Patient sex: F
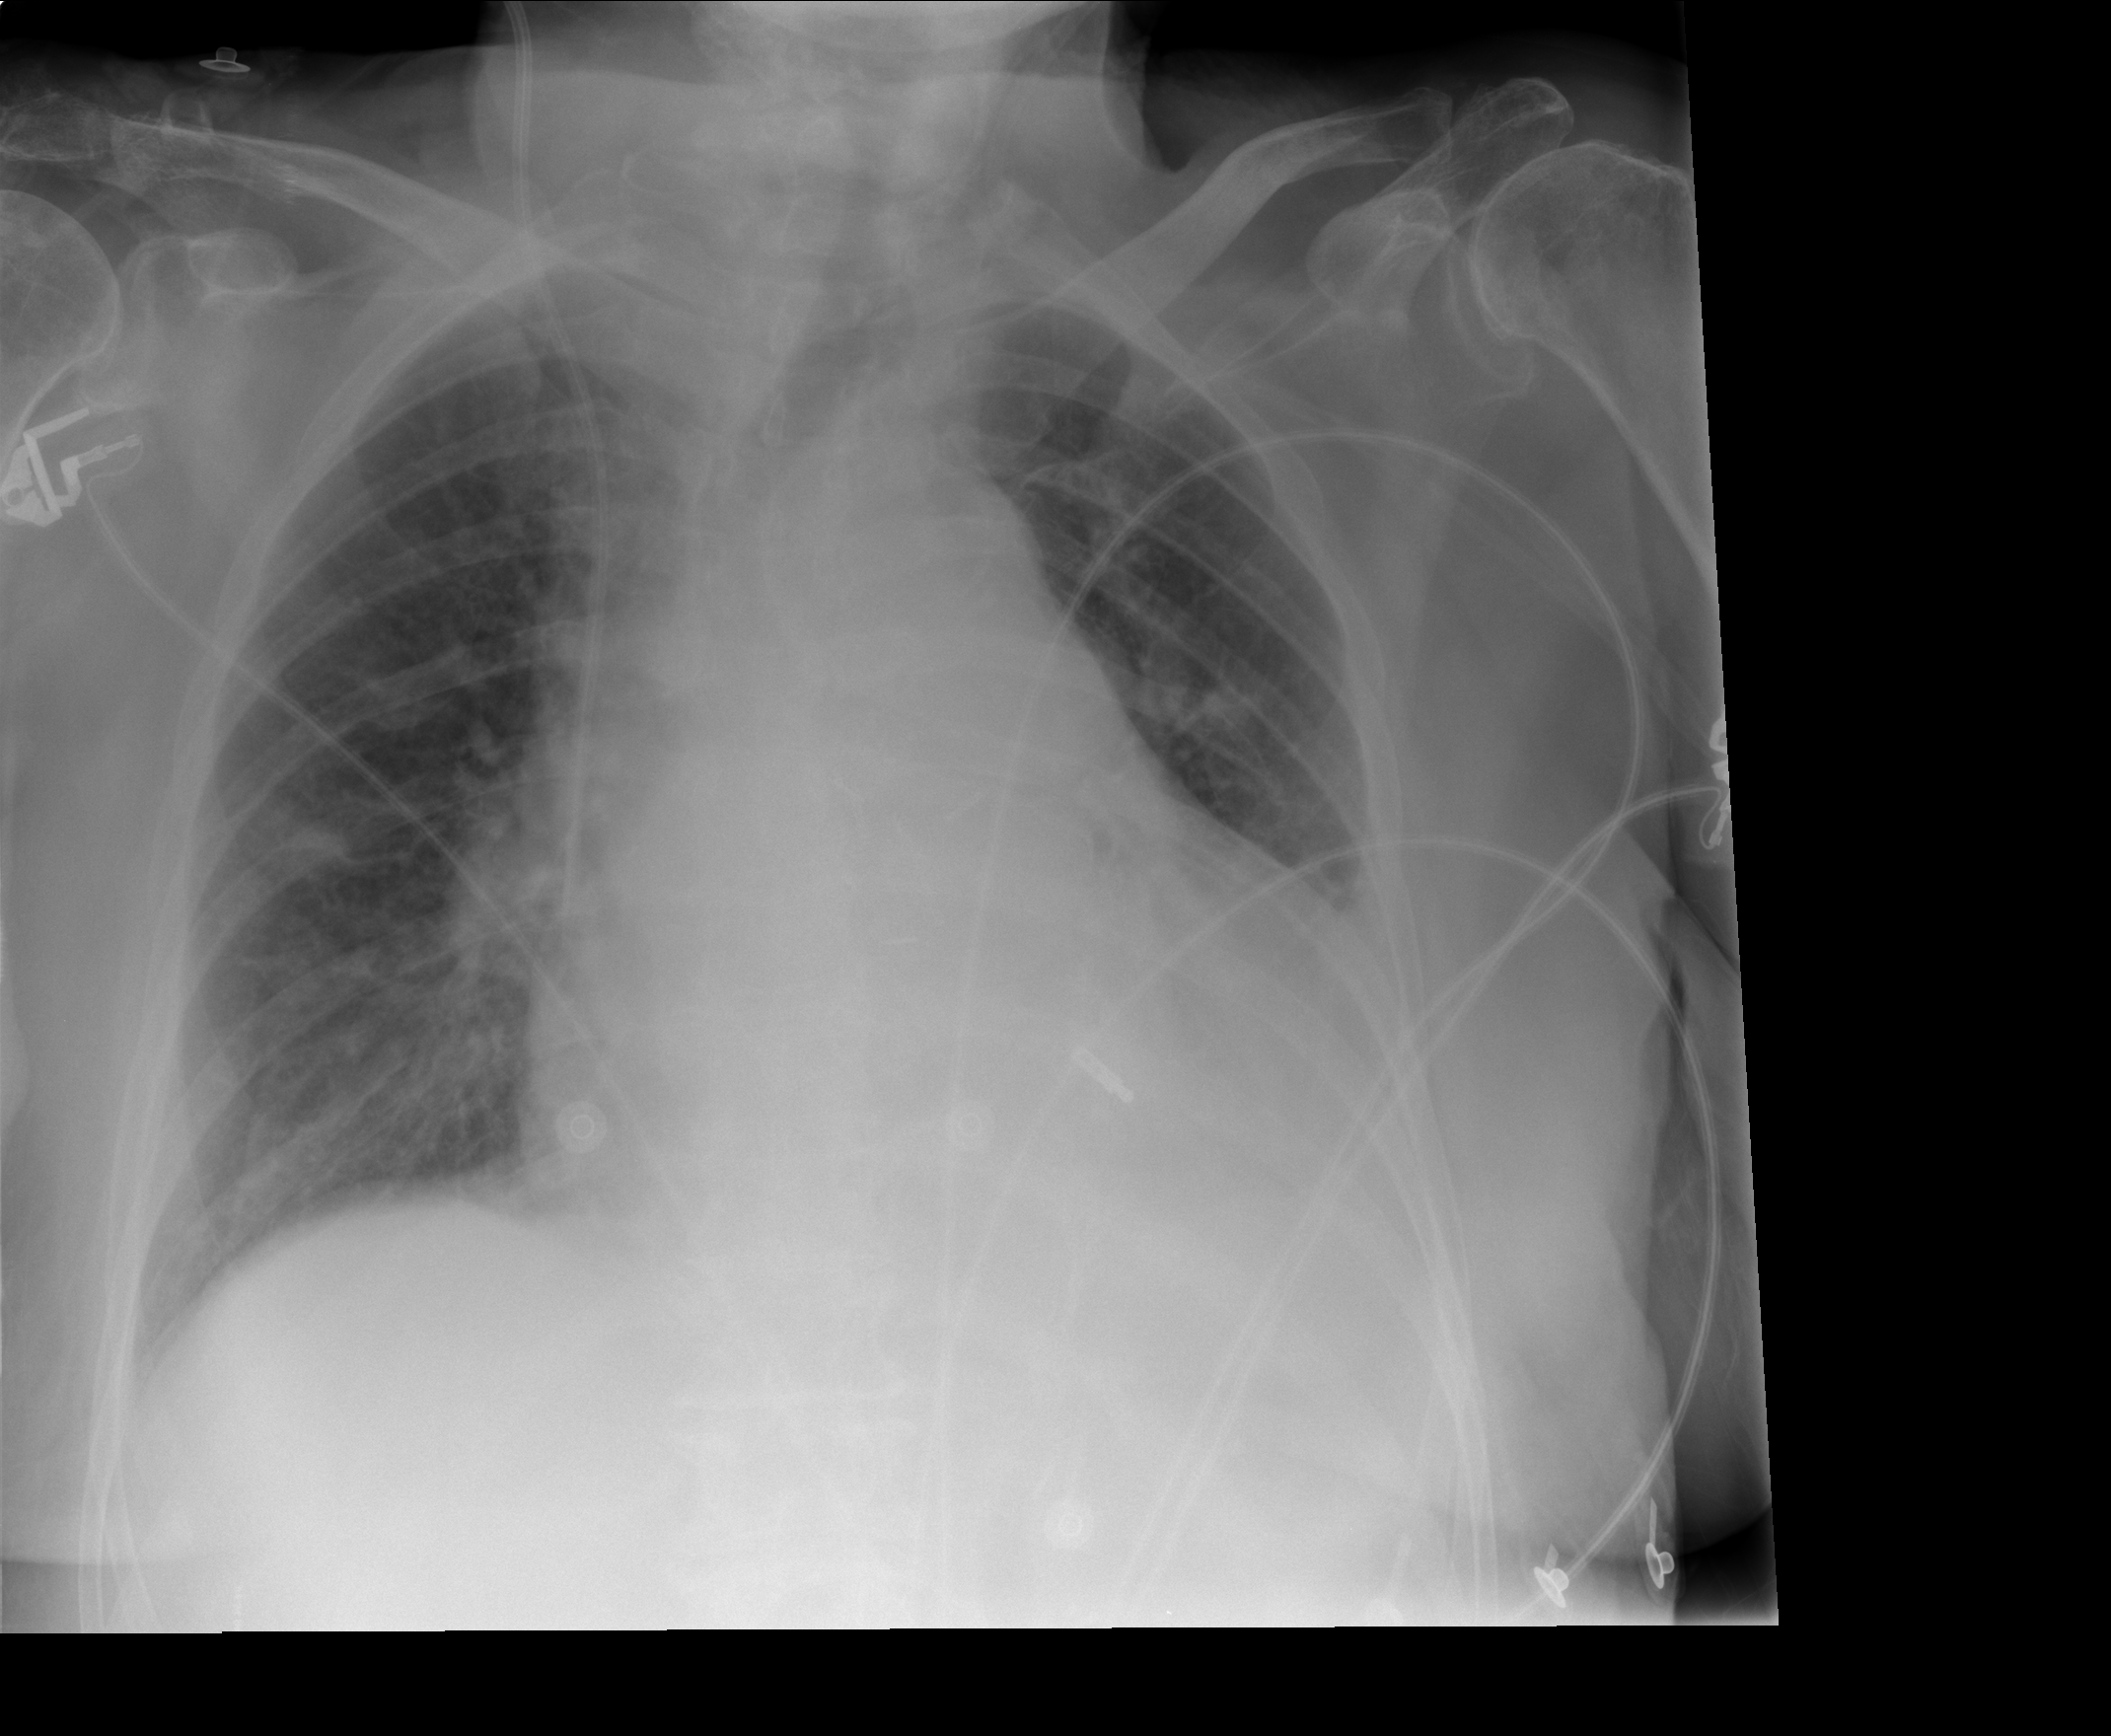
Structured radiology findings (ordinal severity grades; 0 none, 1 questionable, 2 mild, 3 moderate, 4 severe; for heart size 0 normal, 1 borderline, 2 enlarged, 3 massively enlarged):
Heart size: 2
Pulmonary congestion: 0
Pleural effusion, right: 1
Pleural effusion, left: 2
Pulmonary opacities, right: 0
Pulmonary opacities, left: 0
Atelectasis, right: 1
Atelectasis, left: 2